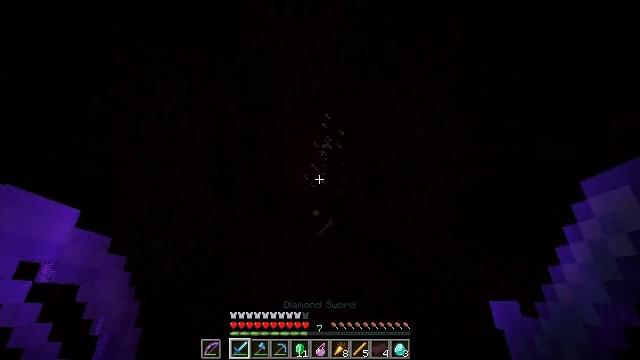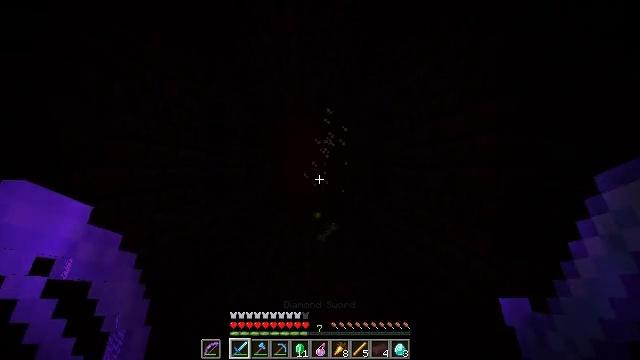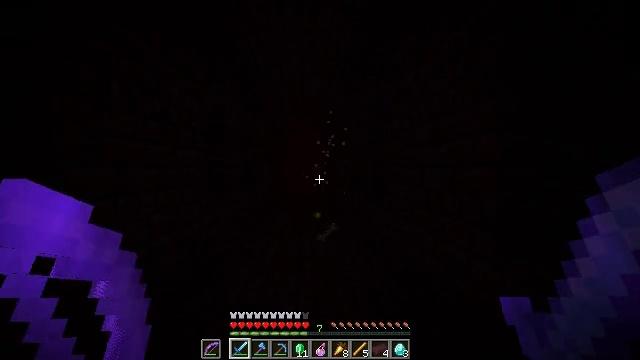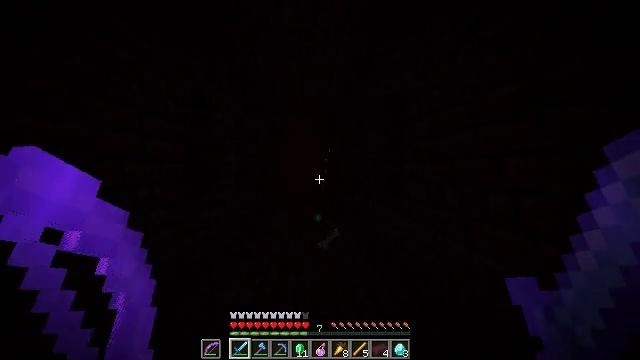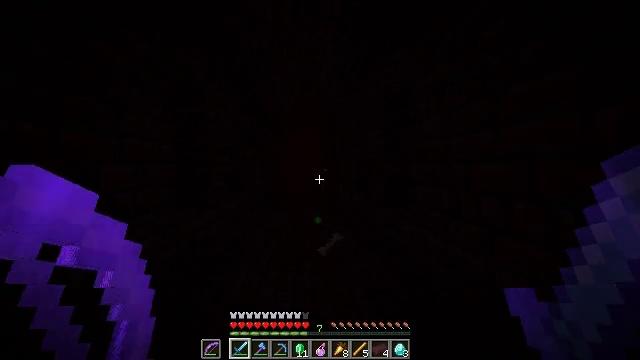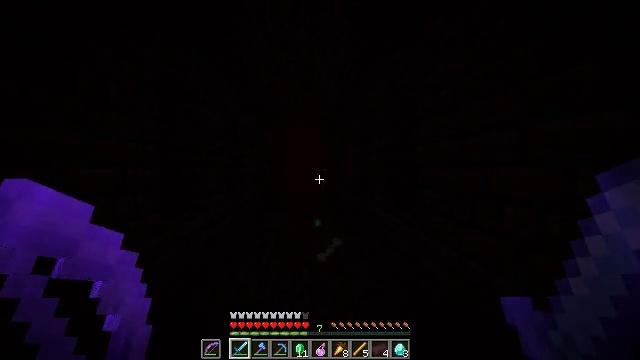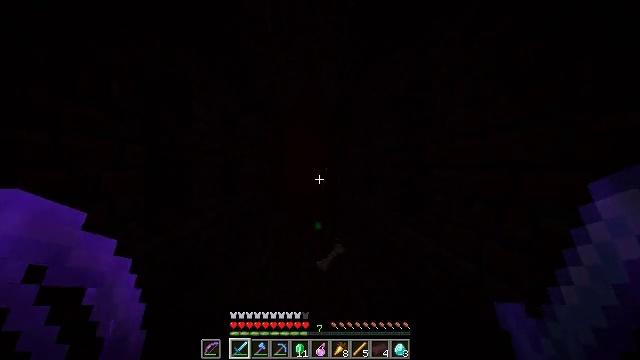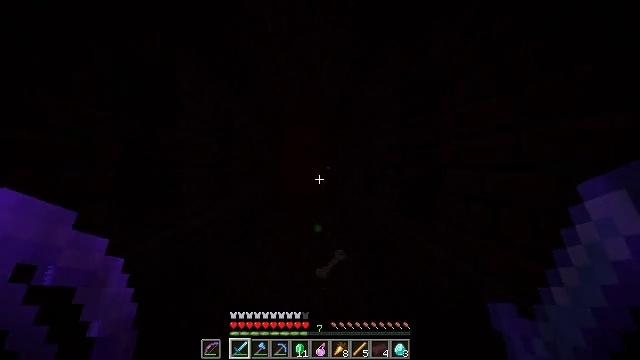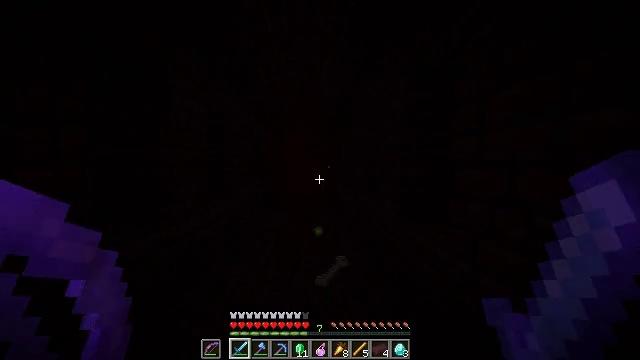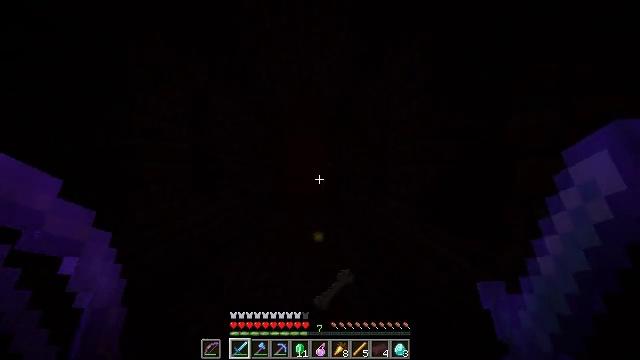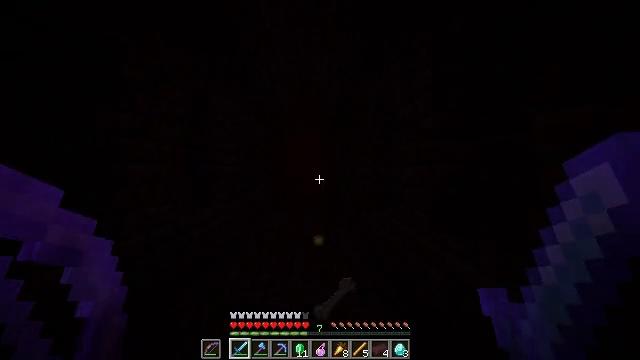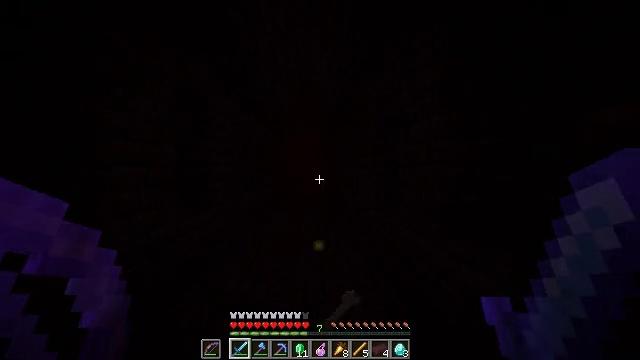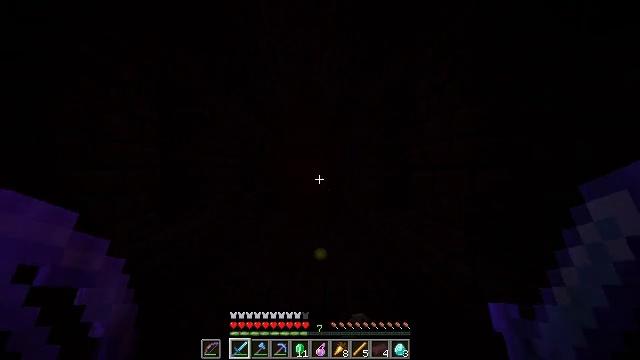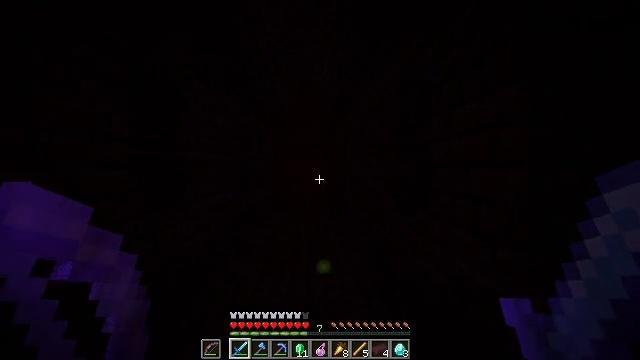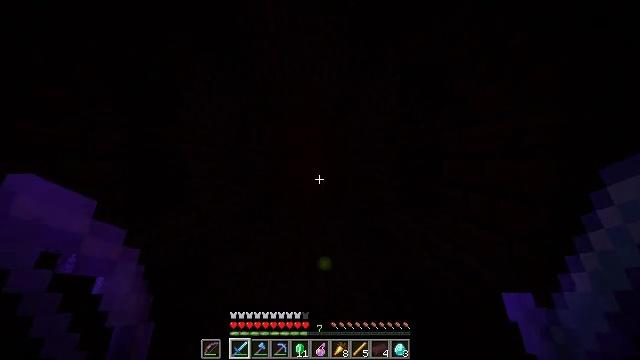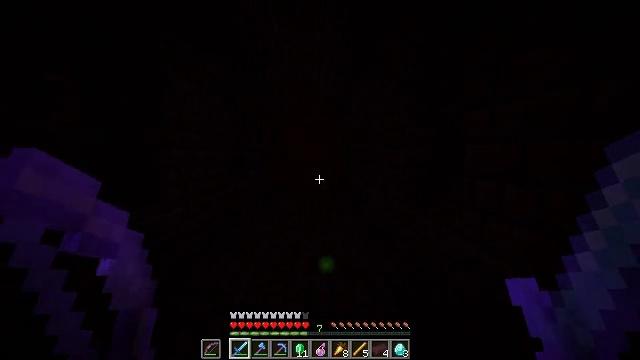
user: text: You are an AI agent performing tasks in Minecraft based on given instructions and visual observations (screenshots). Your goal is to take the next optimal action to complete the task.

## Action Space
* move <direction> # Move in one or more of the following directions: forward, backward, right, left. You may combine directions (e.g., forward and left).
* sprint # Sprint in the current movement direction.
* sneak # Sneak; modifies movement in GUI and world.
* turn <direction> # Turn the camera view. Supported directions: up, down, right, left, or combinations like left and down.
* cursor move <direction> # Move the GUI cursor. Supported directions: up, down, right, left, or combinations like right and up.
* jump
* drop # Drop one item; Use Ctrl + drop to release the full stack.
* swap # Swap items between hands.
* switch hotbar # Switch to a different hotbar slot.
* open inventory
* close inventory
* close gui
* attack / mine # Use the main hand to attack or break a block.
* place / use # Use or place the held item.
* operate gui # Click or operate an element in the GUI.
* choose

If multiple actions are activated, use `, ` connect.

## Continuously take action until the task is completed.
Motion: motion action
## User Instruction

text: Retrieve nether wart from the ground.
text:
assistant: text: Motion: move forward, sprint
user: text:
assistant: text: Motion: move forward
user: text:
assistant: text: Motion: move forward
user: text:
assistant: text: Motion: move forward
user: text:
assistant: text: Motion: move forward
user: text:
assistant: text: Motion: move forward
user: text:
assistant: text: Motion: move forward
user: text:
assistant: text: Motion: move forward
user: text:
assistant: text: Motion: move forward, sprint
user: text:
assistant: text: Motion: move forward, sprint
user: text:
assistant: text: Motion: move forward, sprint
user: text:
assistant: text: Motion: move forward, sprint
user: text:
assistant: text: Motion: move forward, sprint
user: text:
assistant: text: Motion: move forward, sprint, turn down
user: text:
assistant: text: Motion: move forward, sprint, turn down
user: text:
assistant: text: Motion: move forward, sprint, turn down
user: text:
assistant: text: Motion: move forward, sprint, turn down
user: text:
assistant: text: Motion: move forward, sprint, turn down
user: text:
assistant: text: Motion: move forward, sprint
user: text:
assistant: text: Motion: move forward, sprint
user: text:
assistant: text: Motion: move forward, sprint
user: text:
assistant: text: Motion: move forward, sprint, turn down
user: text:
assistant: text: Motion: move forward, sprint, turn left and down, jump
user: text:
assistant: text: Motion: move forward, sprint, jump
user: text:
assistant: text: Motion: move forward, sprint, jump
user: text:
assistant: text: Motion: move forward, sprint, jump
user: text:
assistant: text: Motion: move forward, sprint, jump
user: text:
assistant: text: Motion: move forward, sprint, jump
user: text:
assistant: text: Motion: move forward, sprint, jump
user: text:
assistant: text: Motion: move forward, sprint, jump